Question: When I am configuring Redgate's Sql Azure Backup tool to restore a database, it doesn't let me choose anything from my local Sql Express instance. Any idea why?

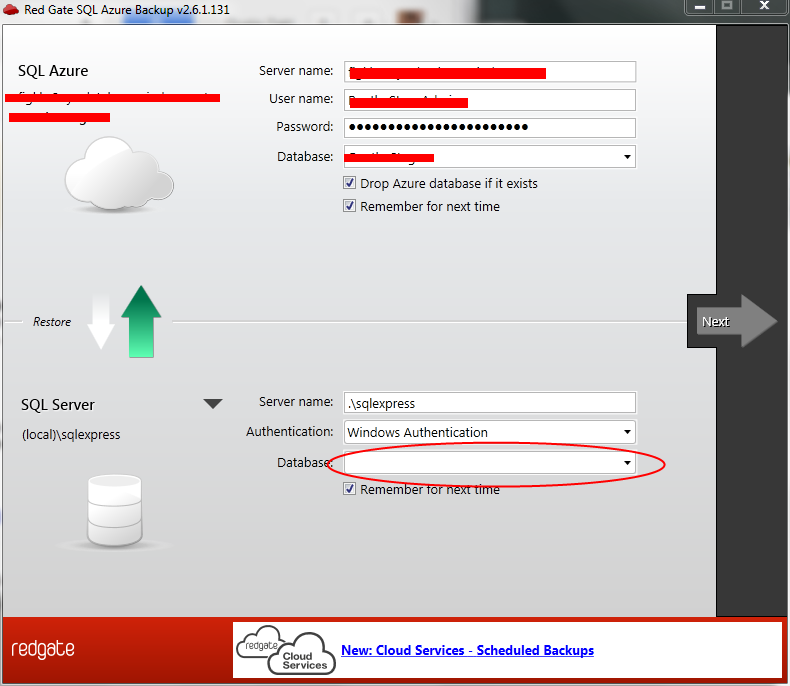
Answer: I've not done any testing on sqlexpress databases which may well be your issue. I've had to deprecate the product in favour of a hosted solution at <URL>. Perhaps you can try SQL Compare and SQL Data compare as SQL Azure Backup was based on the engines of those tools.
I wrote SQL Azure Backup so any questions just drop me a line.